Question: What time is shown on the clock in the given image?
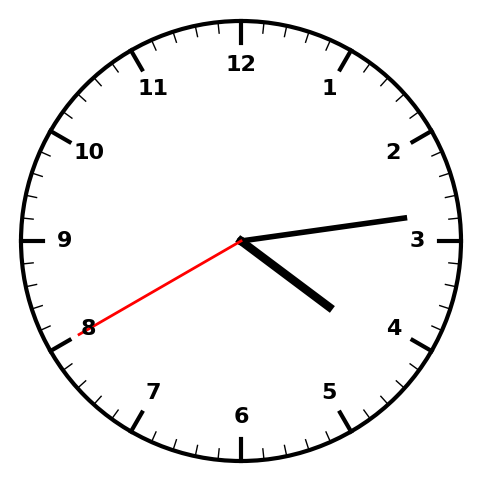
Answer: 04:13:40